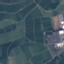
Label: PermanentCrop